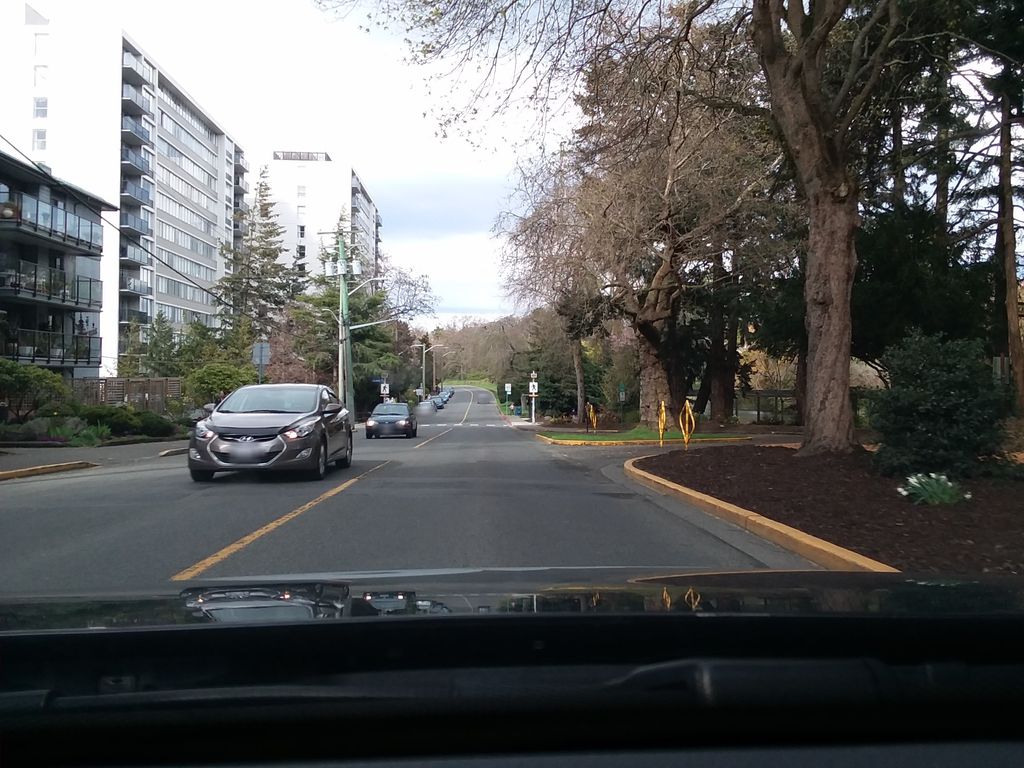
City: victoria